Question: i would like to set up a data bar in conditional formatting in excel (2013) like this:

however, i haven't been able to select a custom value as the cut-off or "zero" value separating negative and positive values. what i would like to achieve is to show values larger than, say, 60% with a bar extending to the right, and values smaller than 60% with a bar extending to the left.
i don't think excel supports setting a custom "zero" value, so maybe someone knows a hack for this?
my use case is this. i am tracking product usage rates. i know how much of each type of product i have in stock and how much there was after last shipment. based on how much time passed since last shipment, i can estimate how much i should have currently in stock. if the value is below the threshold, that means that usage estimations are underestimated and that on the next shipment more of that particular product should be ordered.
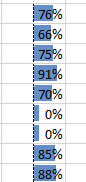
Answer: i managed to achieve that by using two cells for the data bar and tweaking the formulas slightly. this is the effect:

first column:
'=IF(value<=threshold,threshold-value,"")'
second column:
'=IF(value>threshold,value,text(value,"#0%"))'
negative values:

positive values:

in this case my threshold was 70%